Question: I want to create a custom dialog with the layout as shown in the picture.

The cross/close button must be on the top right side.
Please suggest how can i achieve this kind of layout.
Thanks in advance.
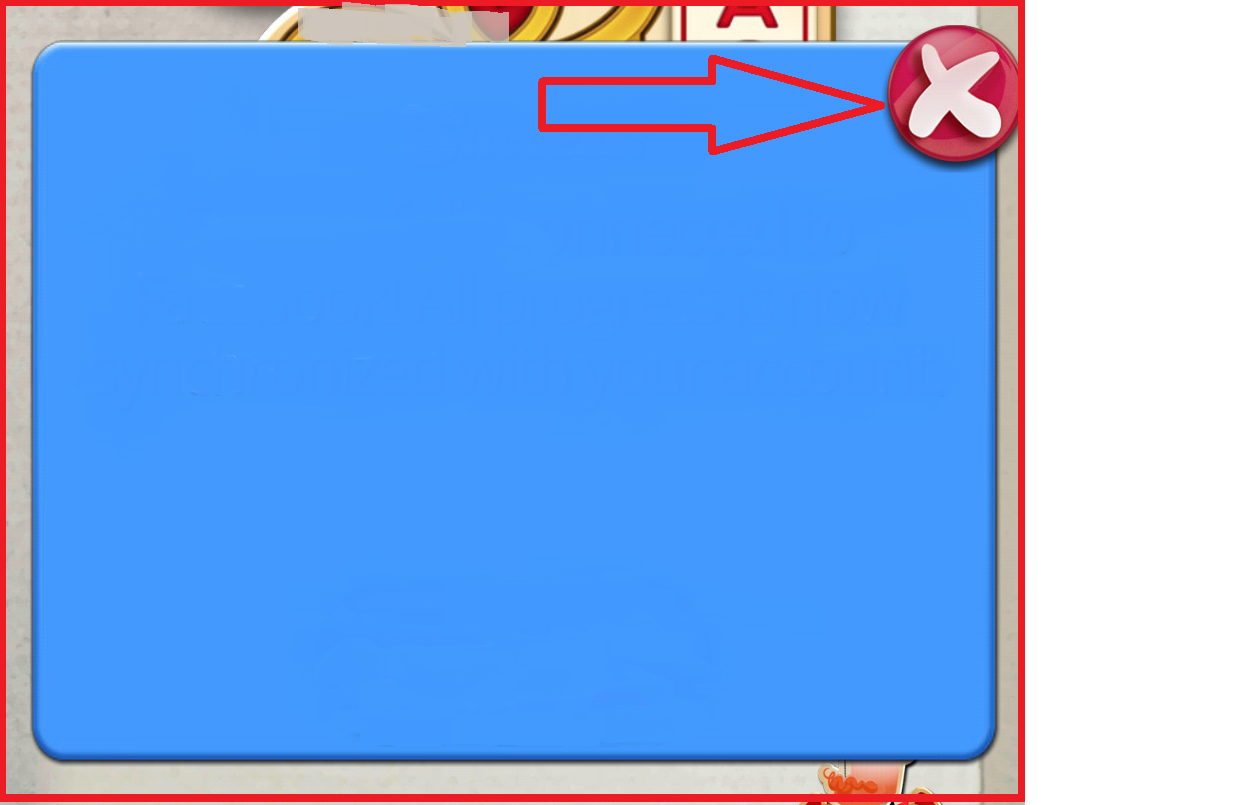
Answer: might be below code is useful for you,achieved like this
'''
<?xml version="1.0" encoding="utf-8"?>
<LinearLayout xmlns:android="http://schemas.android.com/apk/res/android"
android:layout_width="match_parent"
android:layout_height="wrap_content"
android:layout_gravity="center_vertical"
android:gravity="center"
android:orientation="vertical" >
<FrameLayout
android:layout_width="wrap_content"
android:layout_height="wrap_content"
android:layout_centerInParent="true" >
<LinearLayout
android:layout_width="wrap_content"
android:layout_height="wrap_content"
android:layout_marginRight="5dp"
android:layout_marginTop="10dp"
android:background="@drawable/popup_password_latest"
android:gravity="center"
android:orientation="vertical"
android:paddingBottom="-50dp" >
<!---add your views here-->
</LinearLayout>
<ImageView
android:id="@+id/imageView_close"
android:layout_width="wrap_content"
android:layout_height="wrap_content"
android:layout_gravity="top|right"
android:clickable="true"
android:src="@drawable/close_selector" />
</FrameLayout>
</LinearLayout>
'''